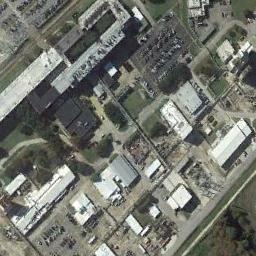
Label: industrial_area